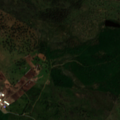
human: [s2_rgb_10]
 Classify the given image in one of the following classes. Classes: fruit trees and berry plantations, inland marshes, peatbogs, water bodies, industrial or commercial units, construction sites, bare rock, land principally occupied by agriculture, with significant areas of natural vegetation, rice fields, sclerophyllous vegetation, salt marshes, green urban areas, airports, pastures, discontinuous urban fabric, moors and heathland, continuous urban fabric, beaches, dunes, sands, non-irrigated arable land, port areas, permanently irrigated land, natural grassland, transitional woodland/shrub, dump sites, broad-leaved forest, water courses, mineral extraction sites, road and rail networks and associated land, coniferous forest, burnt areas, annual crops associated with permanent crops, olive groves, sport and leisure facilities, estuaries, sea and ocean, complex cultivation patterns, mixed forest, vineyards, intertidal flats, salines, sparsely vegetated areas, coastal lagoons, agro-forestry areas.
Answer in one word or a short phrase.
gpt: pastures, agro-forestry areas